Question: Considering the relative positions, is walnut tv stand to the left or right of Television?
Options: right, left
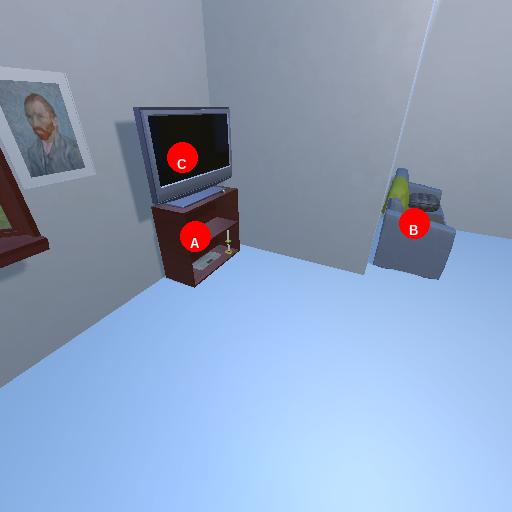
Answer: right